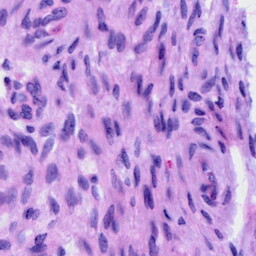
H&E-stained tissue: Cervix